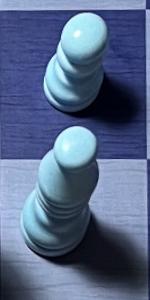
Label: Bishop_White